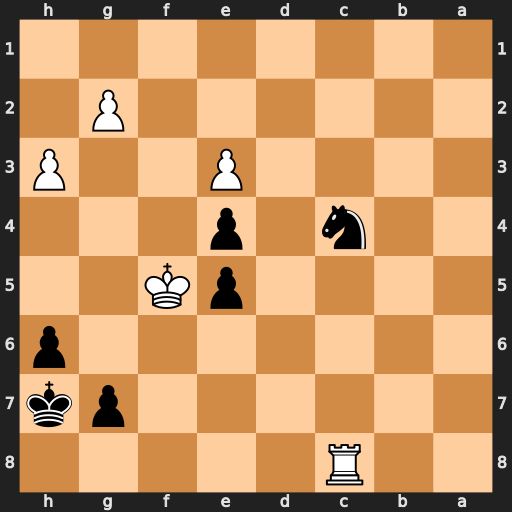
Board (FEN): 2R5/6pk/7p/4pK2/2n1p3/4P2P/6P1/8
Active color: b
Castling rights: -
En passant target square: -
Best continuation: Nd6+ Kxe5 Nxc8